Question: I am designing a website. I want my website to be 980px width. I can easily do it on my laptop by setting the 'right' and 'left' fields of CSS Box as 15%. But my concern is that, when my website is opened on another PC with no widescreen, that 15% will create a distortion. I want to keep my website at 980px whatever be the screen size may be. Please help!
As you can see in the image attached. The boxes are 15% distance from sides. If screen will be shorter for a pc, then these boxes will overlap.
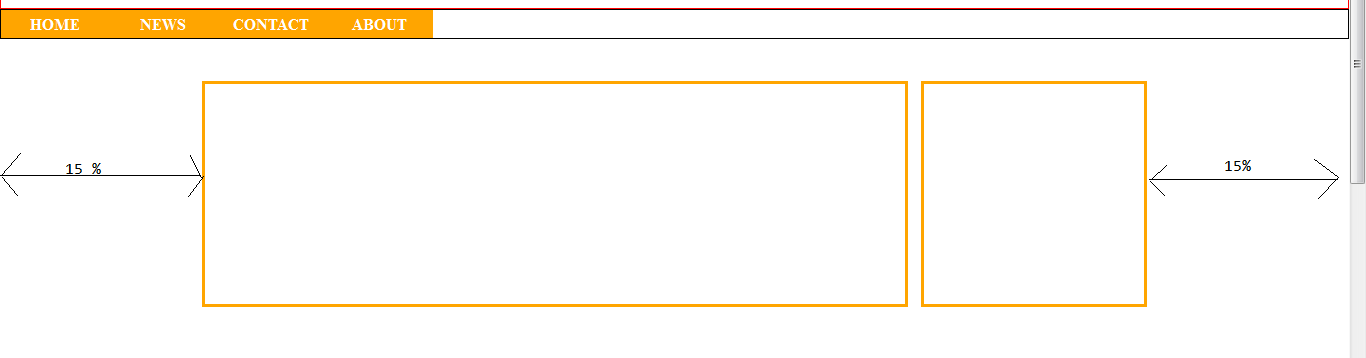
Answer: Rather than trying to explicitly set the left and right margins, just have it auto center.
'''
<div style="width: 980px; margin: 0 auto; overflow: hidden;">
<div style="float: left; width: 80%;">Left Column</div>
<div style="float: right; width: 20%;">Right Column</div>
</div>
'''
The key is the 'auto' margin for left and right. This will horizontally align that 980px div in the center and keeping the width no matter what.